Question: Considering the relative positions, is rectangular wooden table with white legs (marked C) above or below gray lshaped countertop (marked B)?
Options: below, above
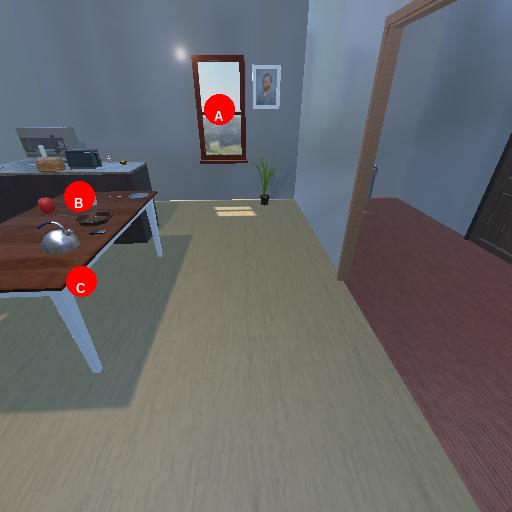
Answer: below